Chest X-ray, PA view. Patient: 70 years old, sex M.
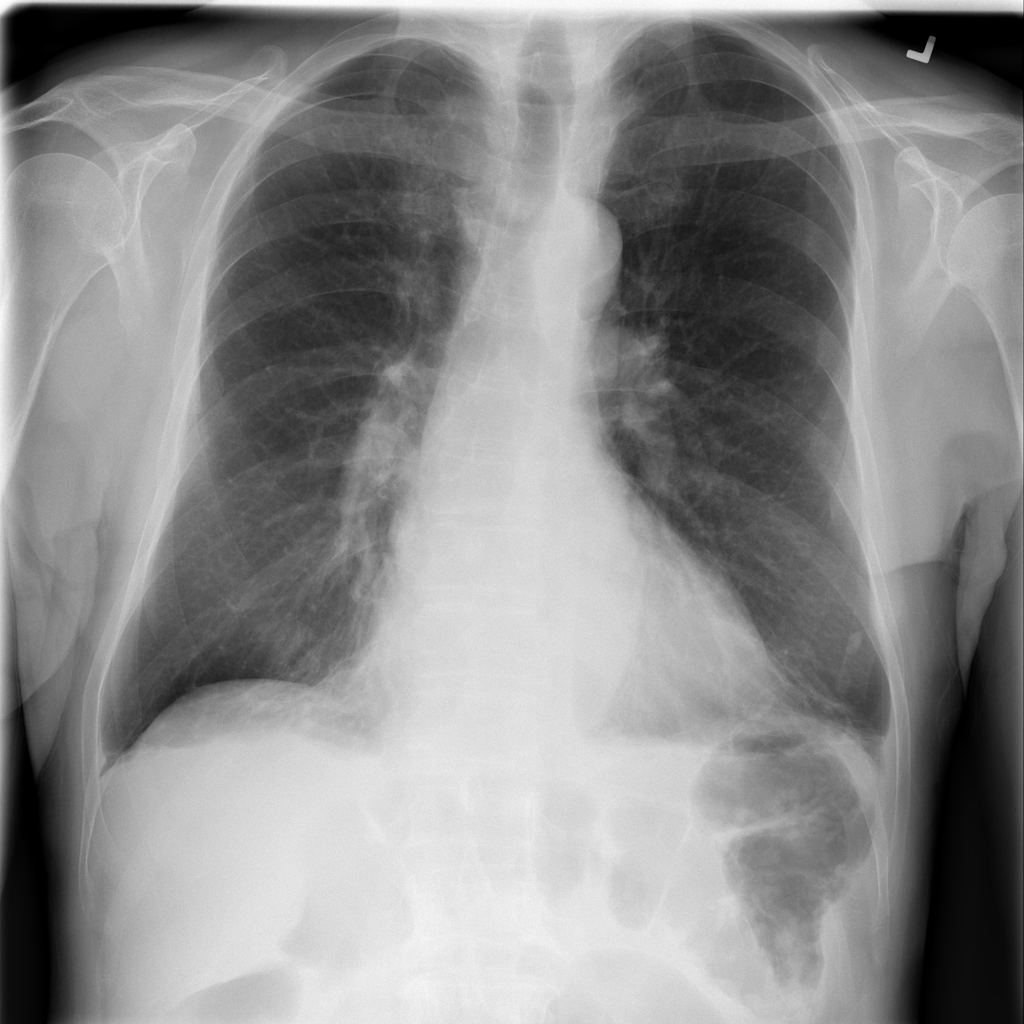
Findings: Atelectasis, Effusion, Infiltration